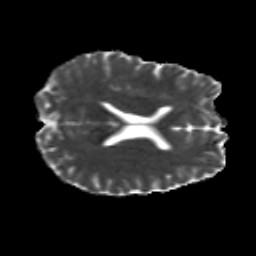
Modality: MD
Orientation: axial
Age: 18
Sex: male
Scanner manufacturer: siemens
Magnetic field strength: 3 T
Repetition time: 8.8 s
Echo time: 0.085 s